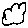
Label: cloud